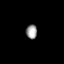
Tissue: prostate
Cell type: T cells
Senescence score: 0.6914
Nuclear area (px): 156
Mean DAPI intensity: 153.41